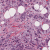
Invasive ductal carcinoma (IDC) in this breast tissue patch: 1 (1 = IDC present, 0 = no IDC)